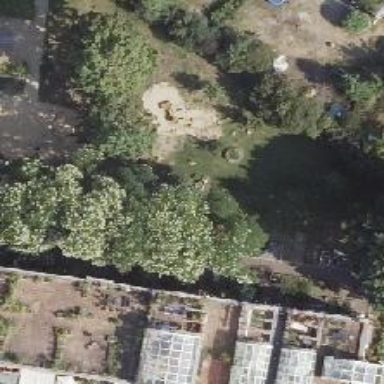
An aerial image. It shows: Springy playground.